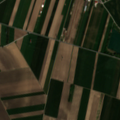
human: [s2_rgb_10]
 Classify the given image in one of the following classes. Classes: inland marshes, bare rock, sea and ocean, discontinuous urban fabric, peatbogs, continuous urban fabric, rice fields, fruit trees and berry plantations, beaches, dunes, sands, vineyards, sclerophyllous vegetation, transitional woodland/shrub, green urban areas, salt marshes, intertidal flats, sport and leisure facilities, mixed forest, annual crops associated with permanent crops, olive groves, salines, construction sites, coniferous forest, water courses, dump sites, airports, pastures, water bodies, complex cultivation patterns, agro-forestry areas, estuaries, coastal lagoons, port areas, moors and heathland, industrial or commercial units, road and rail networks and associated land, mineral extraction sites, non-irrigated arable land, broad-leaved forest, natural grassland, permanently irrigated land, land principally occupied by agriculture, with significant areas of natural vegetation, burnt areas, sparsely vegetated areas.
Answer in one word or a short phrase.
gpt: discontinuous urban fabric, sport and leisure facilities, non-irrigated arable land